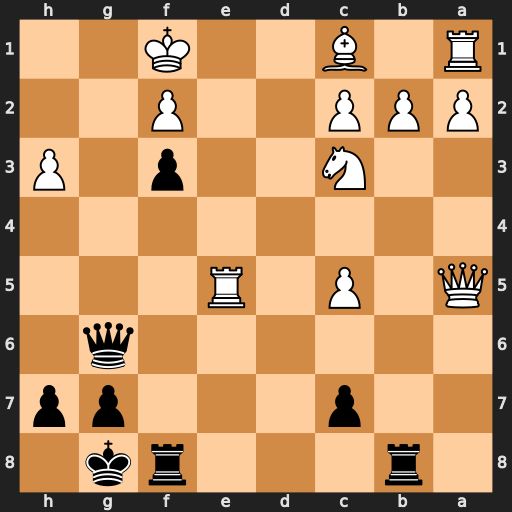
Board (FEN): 1r3rk1/2p3pp/6q1/Q1P1R3/8/2N2p1P/PPP2P2/R1B2K2
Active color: b
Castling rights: -
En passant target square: -
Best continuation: Qg2+ Ke1 Qg1+ Kd2 Qxf2+